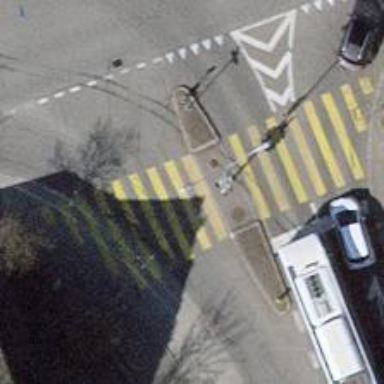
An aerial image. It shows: Road with traffic signals and zebra crossing with traffic signals.